Question: My sheet is a query-sheet from database. Some of them contain html hex-code color which I need to manually use edit>Find and Replace every time it is refreshed.
I am very new to Google App Script and been trying to use the following code:
'''
function Clearcode() {
var lookupone = new RegExp(/{color:#.{7}/);
var rep = "";
var spreadSheet = SpreadsheetApp.getActive();
var querySheet = spreadSheet.getSheetByName("QUERY");
var lastRow = querySheet.getLastRow();
var lastColumn = querySheet.getLastColumn();
var data = querySheet.getRange(2, 1, lastRow-1, lastColumn).getValues();
var textfinder = querySheet.createTextFinder(lookupone);
var found = textfinder.replaceAllWith(rep);
return (found);
}
'''
Yet, when I run this function in the sheet it did not work. Any thought?
P.S. I planned to eliminated "[color]" part of the hex-code as well by create the similar function.
P.S.2 I have attached a snapshot of a table as you requested. The red line is just for confidentiality of the data. Below the line is just a normal text.

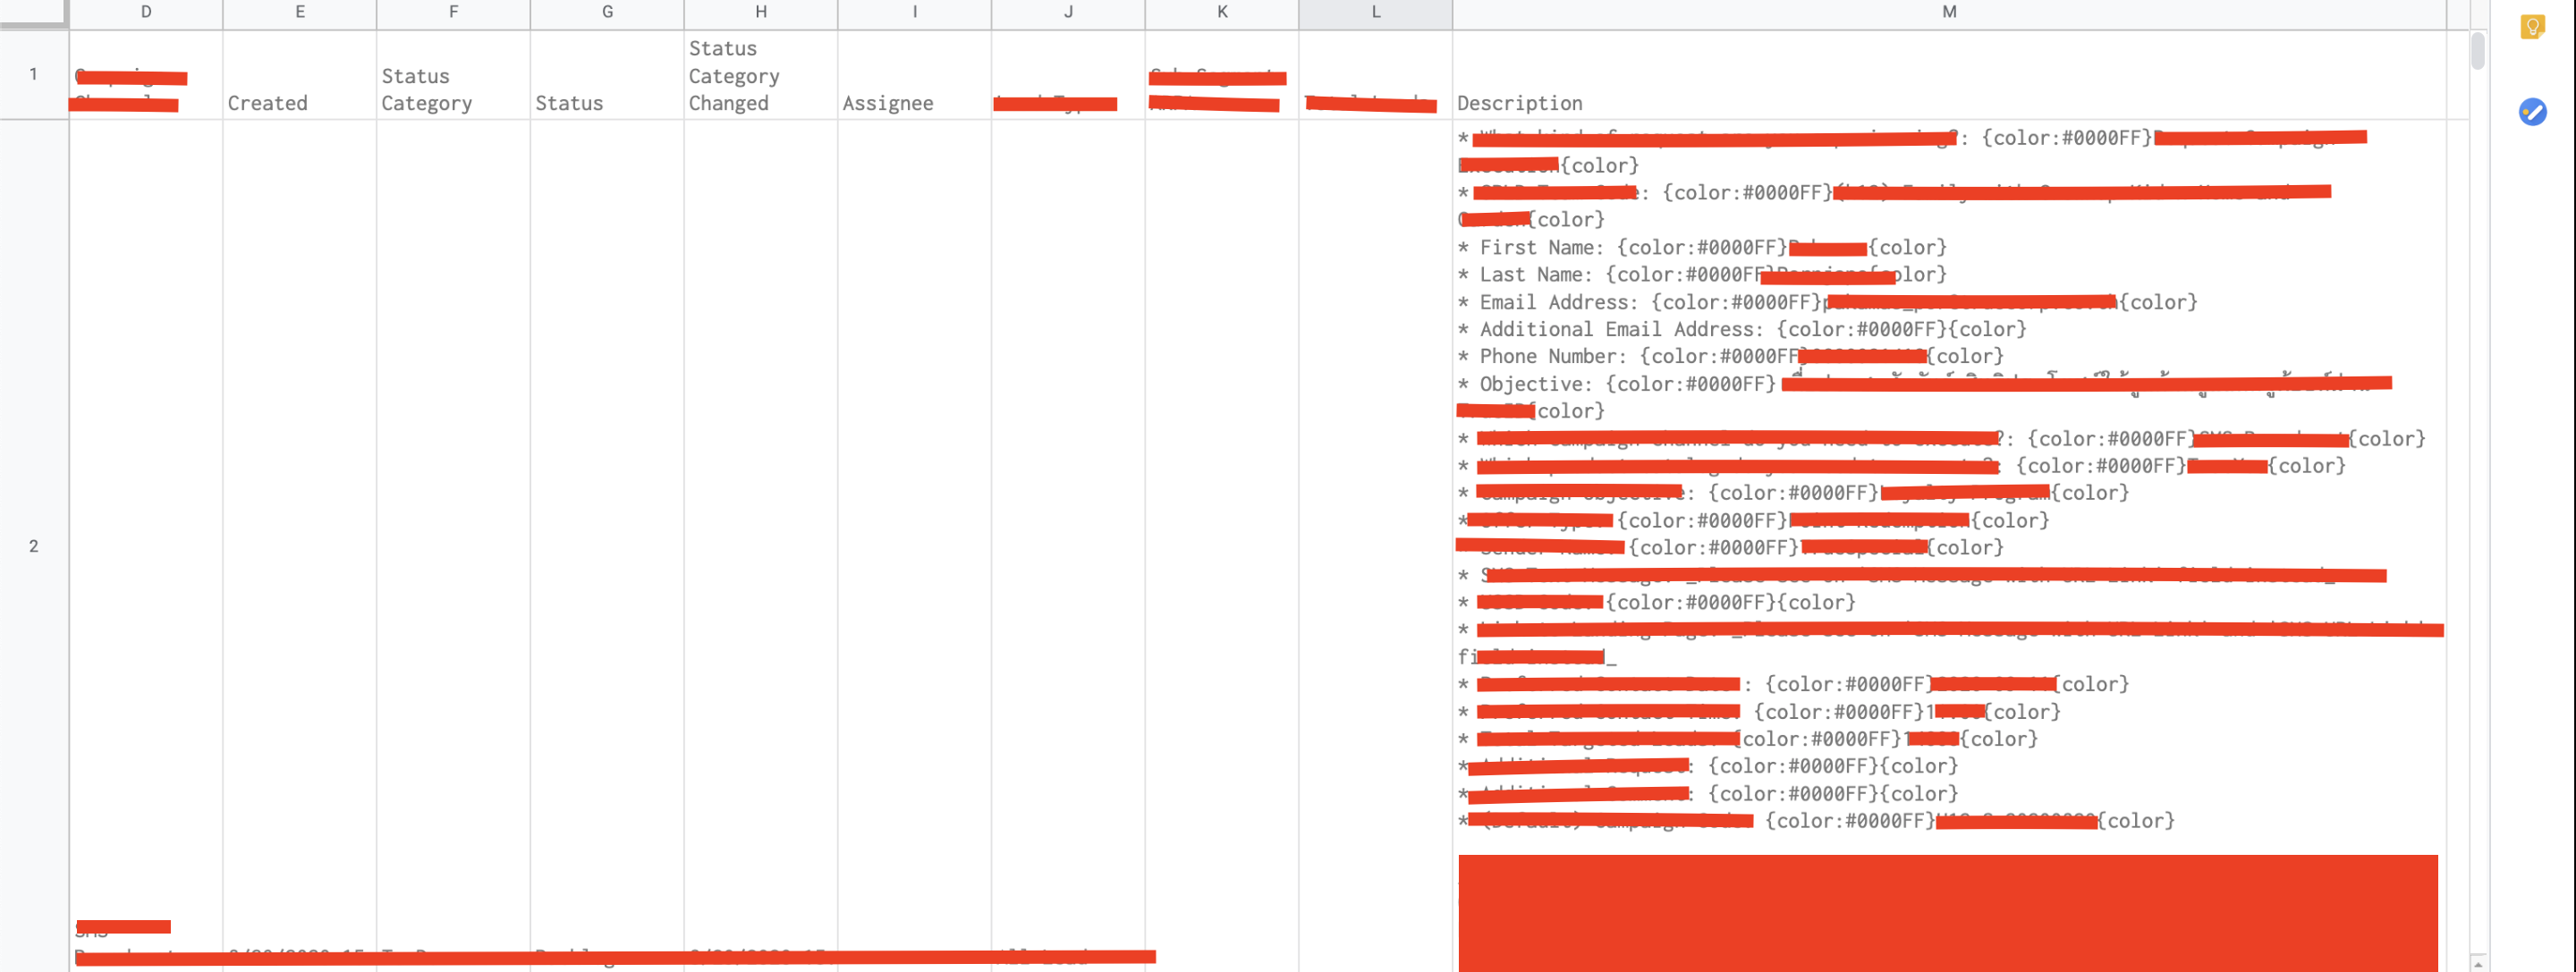
Answer: Pay attention to 'type's!
- <URL> needs to be set to 'true'
'''
querySheet.createTextFinder("\{color:#?.{0,6}\}")//only 6 characters
.useRegularExpressions(true)
.replaceAllWith("")
'''